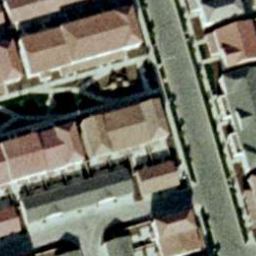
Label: denseresidential